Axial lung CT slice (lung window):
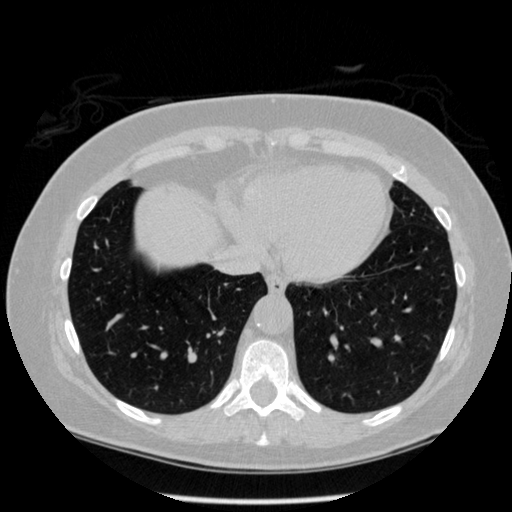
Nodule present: no